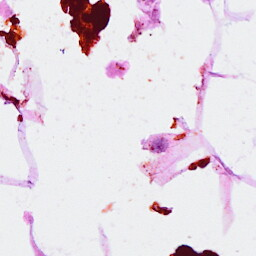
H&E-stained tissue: Breast